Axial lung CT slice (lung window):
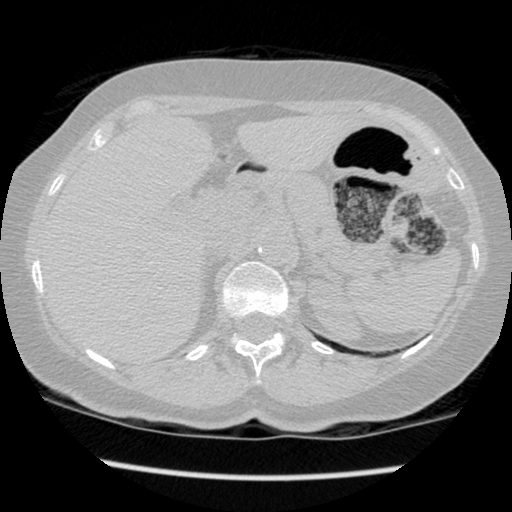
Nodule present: no